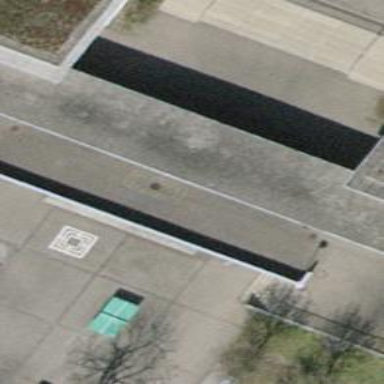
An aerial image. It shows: View of roof of building.